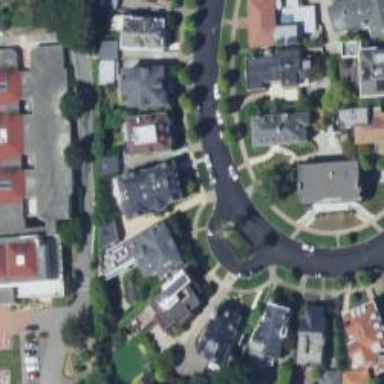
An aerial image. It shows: Residential road with roundabout. There is sidewalk on the left.